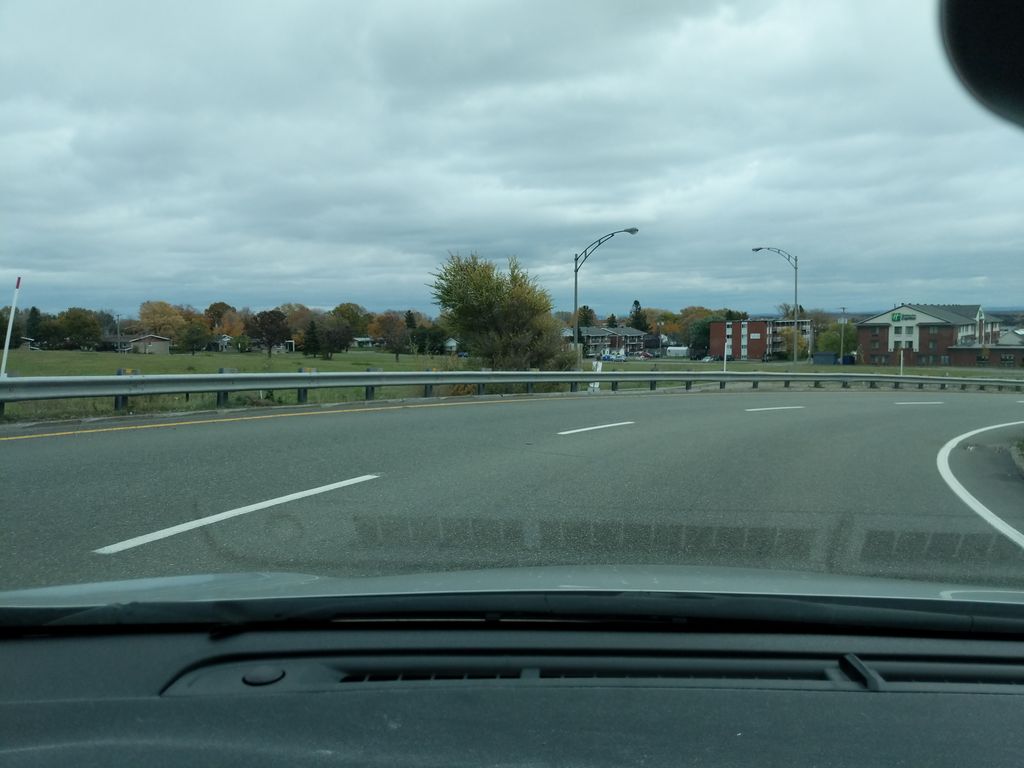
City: quebec_city